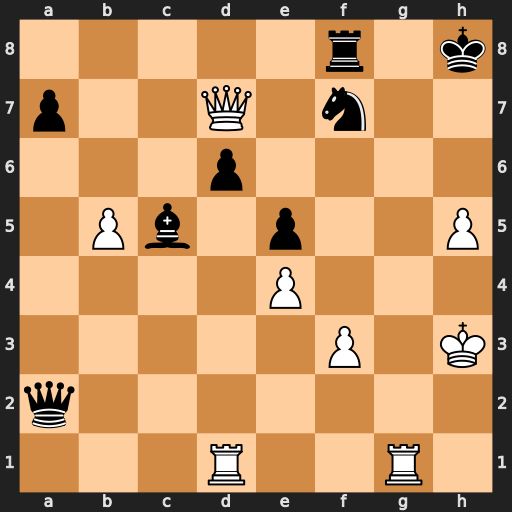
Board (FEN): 5r1k/p2Q1n2/3p4/1Pb1p2P/4P3/5P1K/q7/3R2R1
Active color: w
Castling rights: -
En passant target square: -
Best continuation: Qe7 Ng5+ Qxg5